Interaction volume radius: 5 \u00c5
Interaction volume height: 20 \u00c5
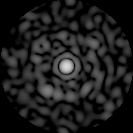
Disorder parameter: 0.8757